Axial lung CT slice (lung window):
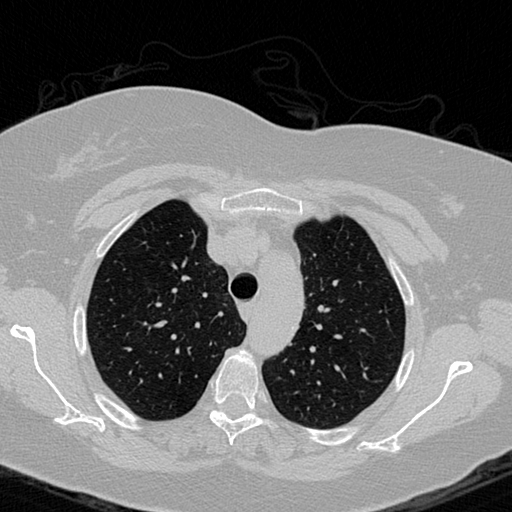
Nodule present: no